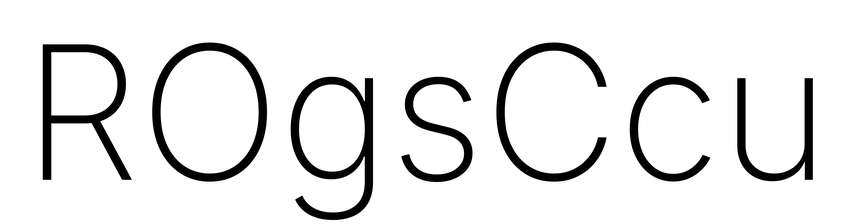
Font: Inter_ExtraLight